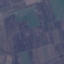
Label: PermanentCrop